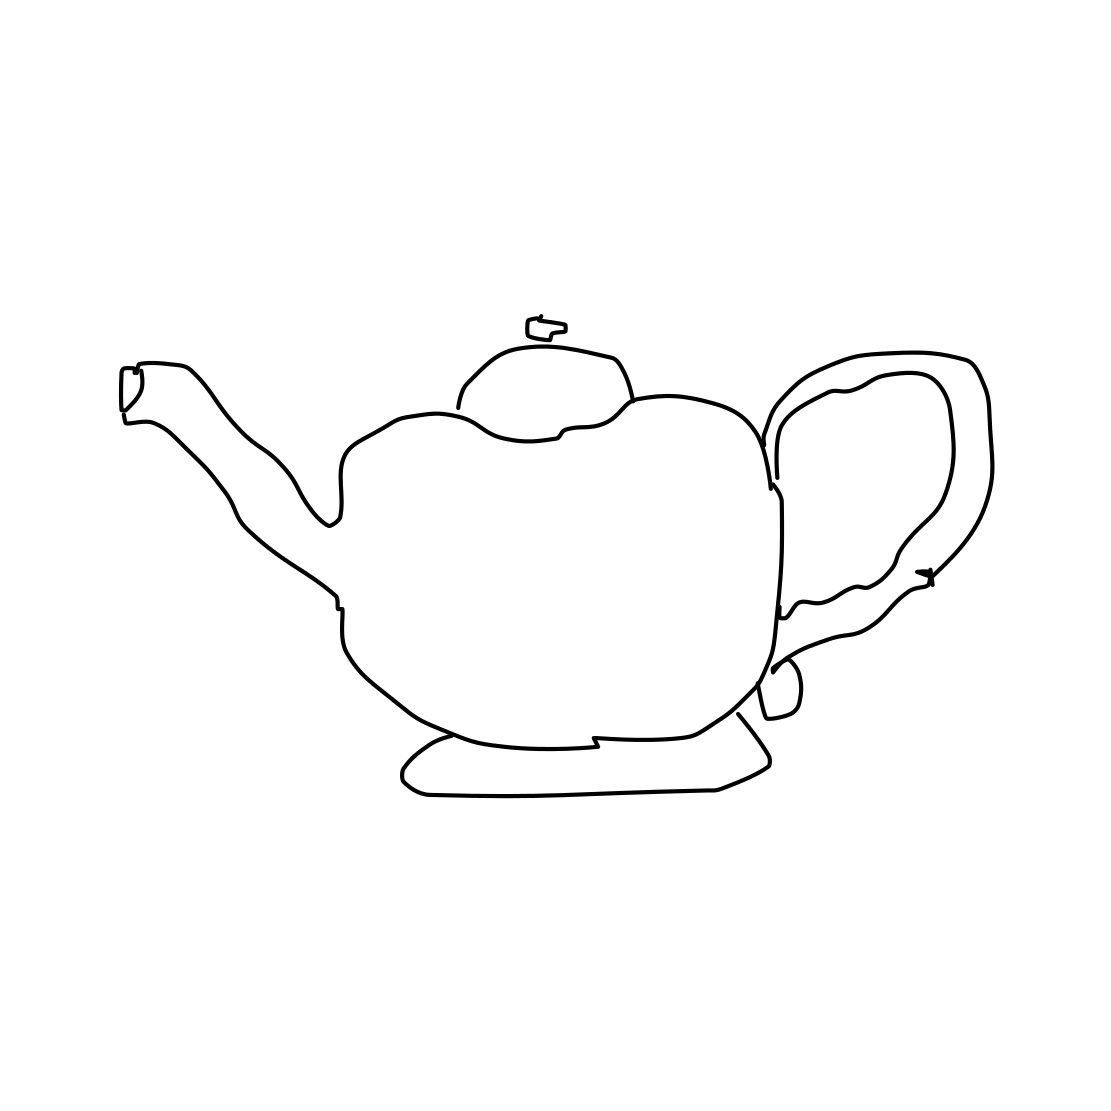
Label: teapot